Question: I have issue with JTextPane. If I write something to JTextPane on last line, the last line has another size than other previous lines. After pressing ENTER row moves a little up. I figured out, that this behavior is just in case when font size is smaller then 12. Last line can't be smaller then some size. Do you know, how to eliminate this odd behavior?

There is my SSCCE:
'''
JFrame frame = new JFrame();
frame.setSize(350, 300);
frame.setDefaultCloseOperation(JFrame.EXIT_ON_CLOSE);
JTextPane pane = new JTextPane();
MutableAttributeSet attrs = new SimpleAttributeSet();
StyleConstants.setFontSize(attrs, 11);
pane.setCharacterAttributes(attrs, false);
frame.add(pane);
frame.setVisible(true);
'''
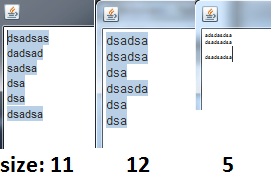
Answer: That's because the last paragraph's attributes. It has default attributes and default font size is 12. To fix try to apply the character attributes to the last
char.
'''
StyledDocument doc=(StyledDocument)pane.getDocument();
doc.setCharacterAttributes(0, doc.getLength()+1, attrs, false);
'''
Yes. The lenght+1 to include the last char after in the end of the Document.